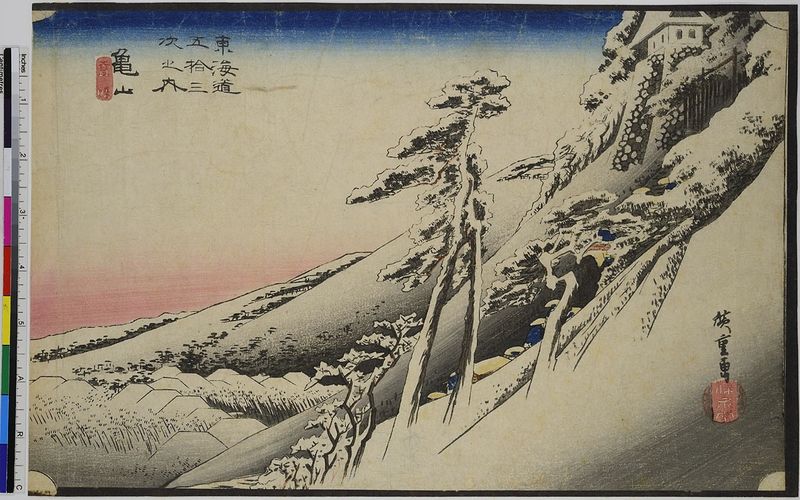
Titel: Kameyama, Sonnenschein nach Schneefall, aus der Serie: Die 53 Stationen des Tokaido
Künstler: Utagawa Hiroshige
Standort: Hamburg
Institution: Museum für Kunst und Gewerbe Hamburg
Schlagwörter: baum, himmel, weiß, landschaft, schnee, weg, sonnenaufgang, pfad, holzschnitt, japan, berge, gebirge, sonnenuntergang, schriftzeichen, druckgraphik, druckgrafik, zeit, reisende, farbholzschnitt, anlagen, tourismus, reisen, landschaftsdarstellung, edo, reproduktionen, kanji, druckerzeugnisse, landstraße, ukiyo, gebirgspass, poststraße, handelsstraße